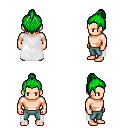
a pixel art fantasy rpg character, male body template, human, light skin, white cape, teal pants, green short topknot hairstyle, four views (front, back, left, right), 2x2 character sprite sheet, small pixel art, hard edges, no anti-aliasing